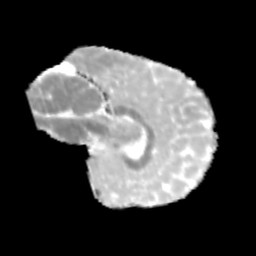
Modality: MD
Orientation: sagittal
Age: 11
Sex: male
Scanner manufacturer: siemens
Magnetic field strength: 3 T
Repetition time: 3.8 s
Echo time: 0.07 s